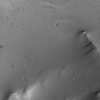
Label: not_dusty